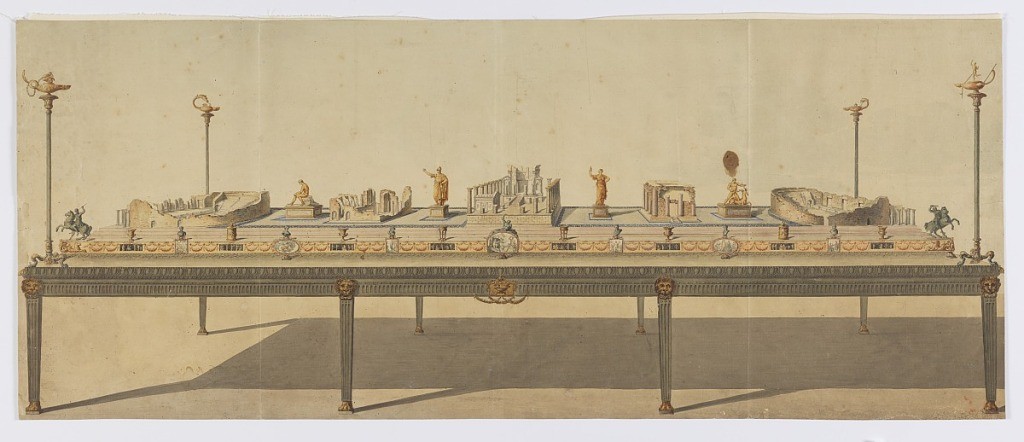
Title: Surtout de Table (Centerpiece) with the Temple of Isis in Pompeii
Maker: Giuseppe Valadier, Italian, 1762–1839
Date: ca. 1800
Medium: Pen and ink, brush and watercolor on paper
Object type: Drawing
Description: Drawing of a surtout de table or deser (table centerpiece) whose theme is the ruins of Pompeii. The table's legs are straight with fluting and a gilded lion mask. The sides of the tables are decorated with rows of moldings, the top being egg-and-dart. At each corner is a high oil lamp in the antique style. The center of the table is stepped. The sides are decorated with figural tablets and swags. Each tablet is topped by a miniature urn, bust, or sculpture. The center of the table features architectural ruins and gilded sculptures on inscribed plinths. This drawing is very similar to another anonymous image produced in the workshop of Giuseppe Valadier. That drawing, in the Museo e Real Bosco di Capodimonte, Naples, which shows the same centerpiece, but without the table upon which it sits. The actual small model of the Temple of Isis belonging to this centerpiece is also at Capodimonte, and attributed to either Giuseppe Valadier or Carlo Albacini.